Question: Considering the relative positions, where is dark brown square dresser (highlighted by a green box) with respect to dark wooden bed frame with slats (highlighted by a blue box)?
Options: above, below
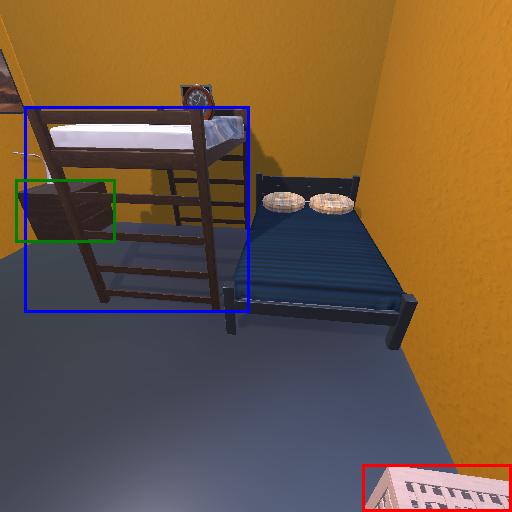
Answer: above